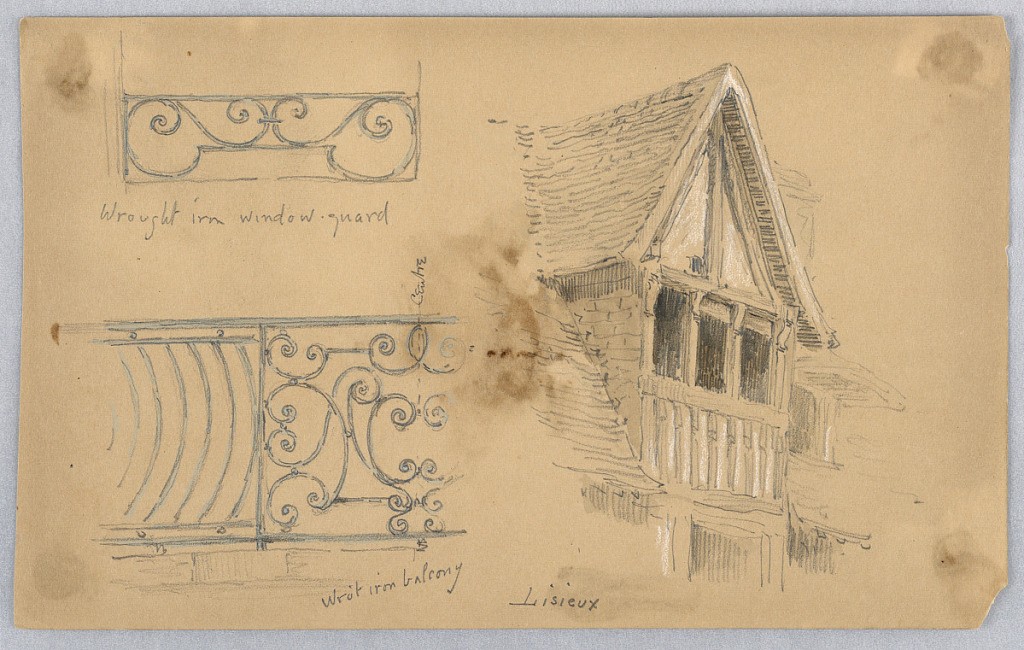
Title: Architectural Details at Lisieux
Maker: Arnold William Brunner, American, 1857–1925
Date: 1883
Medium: Graphite, white heightening and blue wash on brown paper
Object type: Drawing
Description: Left, wrough-iron railings. Right, gable of house.